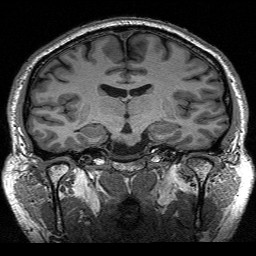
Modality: T1w
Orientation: sagittal
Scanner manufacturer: siemens
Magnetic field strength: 3 T